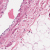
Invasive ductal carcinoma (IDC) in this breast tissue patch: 0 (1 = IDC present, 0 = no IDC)